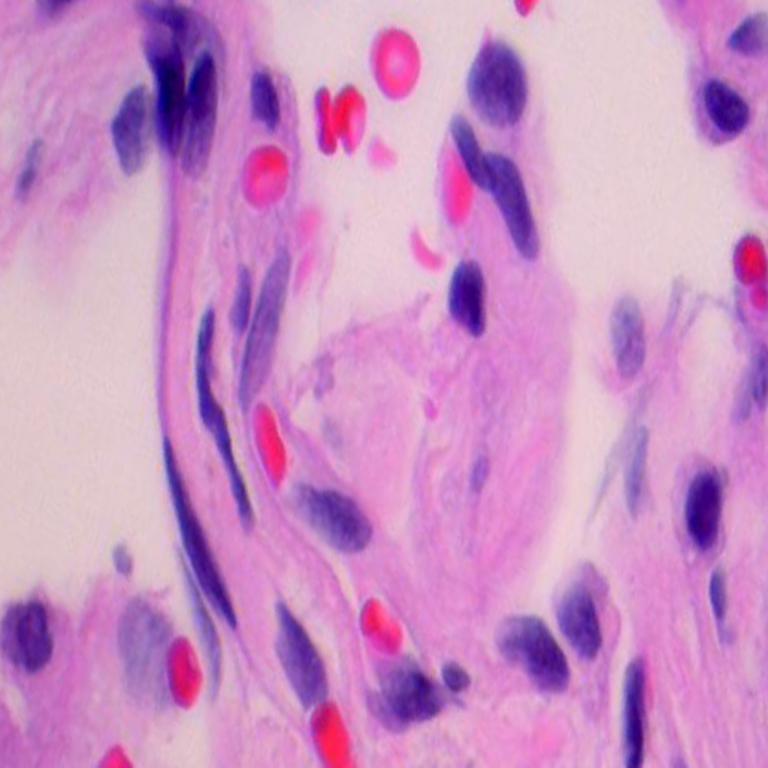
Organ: lung
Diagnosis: benign